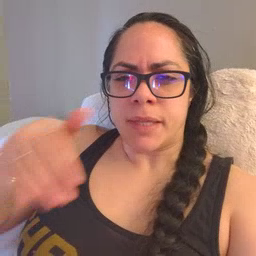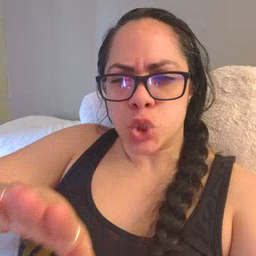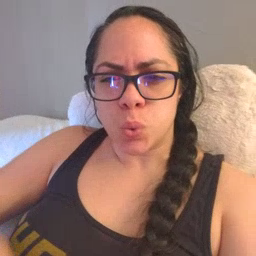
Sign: into